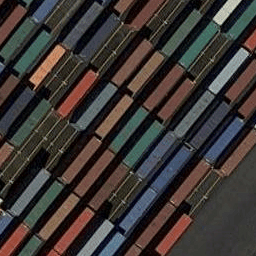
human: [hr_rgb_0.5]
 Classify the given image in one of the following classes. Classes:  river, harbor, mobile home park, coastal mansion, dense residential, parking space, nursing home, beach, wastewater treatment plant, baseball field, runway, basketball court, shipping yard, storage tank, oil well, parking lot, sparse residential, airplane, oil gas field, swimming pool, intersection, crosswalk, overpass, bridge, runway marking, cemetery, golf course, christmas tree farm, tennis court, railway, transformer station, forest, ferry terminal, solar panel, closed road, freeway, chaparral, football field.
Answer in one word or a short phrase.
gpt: shipping yard